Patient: sex M, age 44
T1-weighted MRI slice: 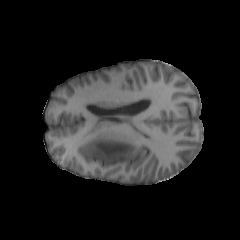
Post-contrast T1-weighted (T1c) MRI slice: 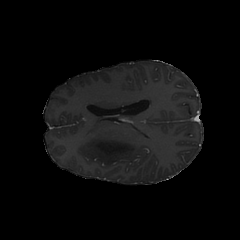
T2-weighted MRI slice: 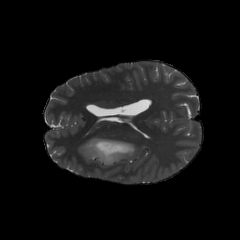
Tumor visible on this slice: yes
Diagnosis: Astrocytoma, IDH-mutant
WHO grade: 3